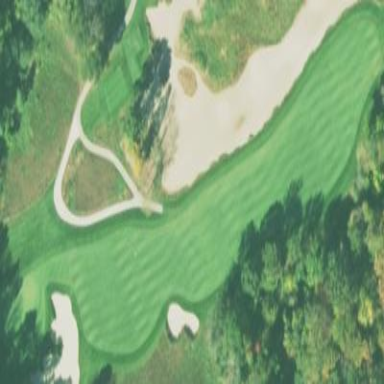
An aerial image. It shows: Golf fairway surrounded by grass.